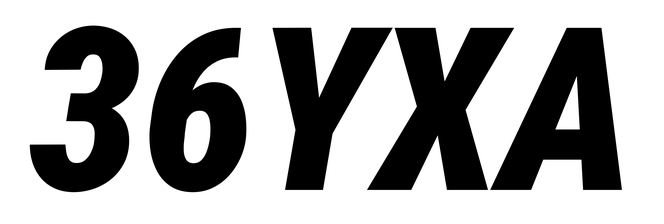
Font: Roboto-Italic_Condensed_Black_Italic